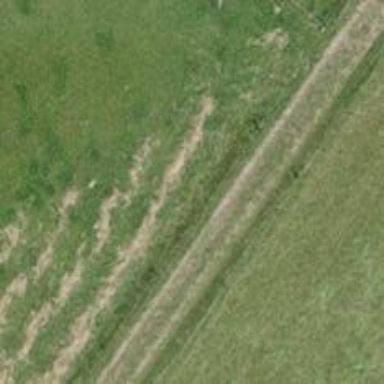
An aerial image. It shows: Track road with ground surface.